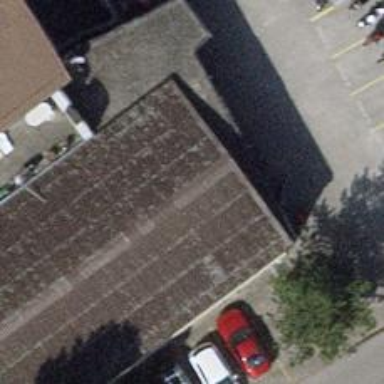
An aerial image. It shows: Shop specializing in motorcycles.